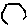
Label: hexagon